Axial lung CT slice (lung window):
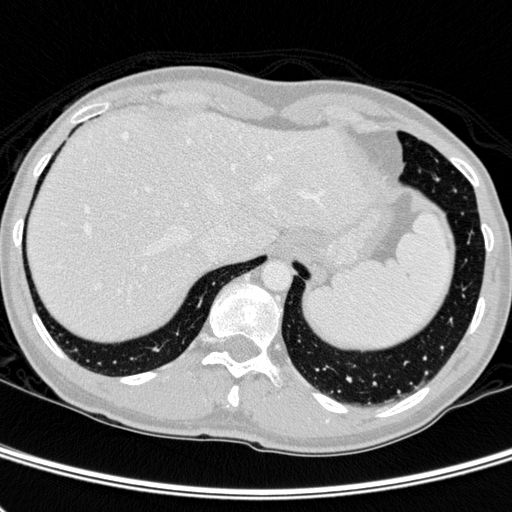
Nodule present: no